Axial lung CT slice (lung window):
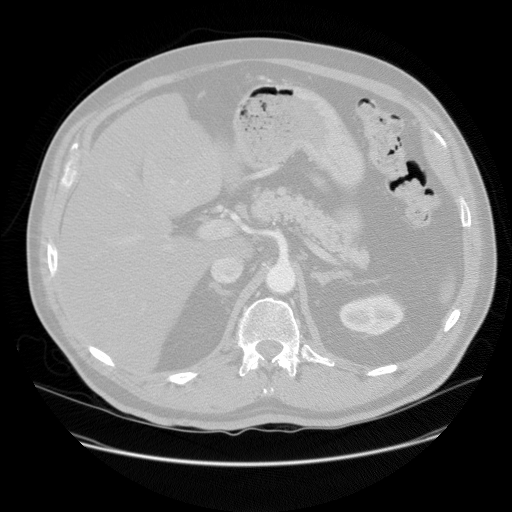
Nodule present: no